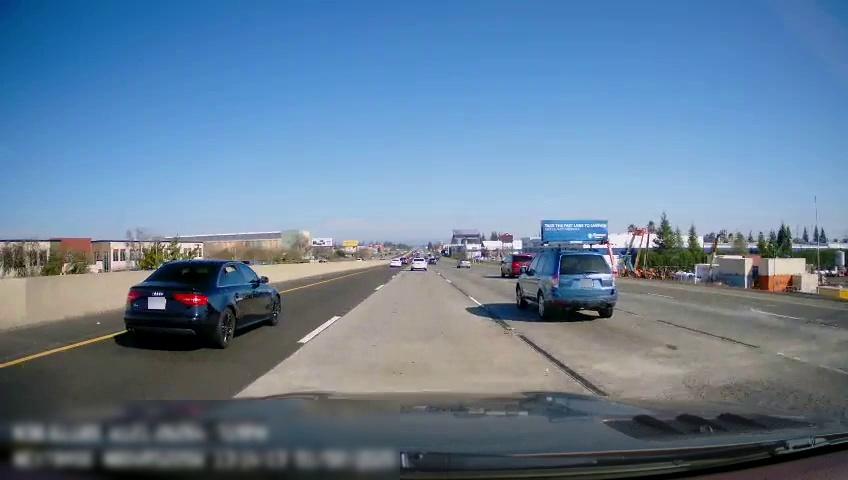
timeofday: Day
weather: Sunny
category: Drivable Space
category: Drivable Space
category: Vehicles | Car
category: Vehicles | Van
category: Vehicles | SUV
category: Vehicles | Car
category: Vehicles | Car
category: Vehicles | Car
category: Lanes | Alternate Lane
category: Lanes | Alternate Lane
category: Lanes | Current Lane
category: Lanes | Current Lane
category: Lanes | Alternate Lane